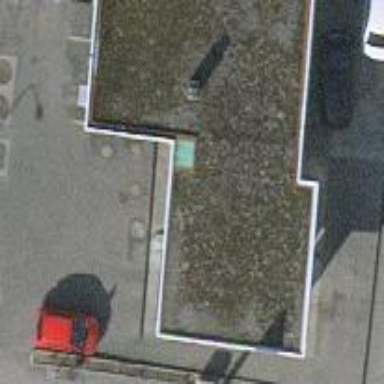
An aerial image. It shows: View of roof of building.